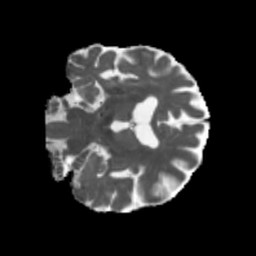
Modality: MD
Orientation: coronal
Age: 68
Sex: male
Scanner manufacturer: siemens
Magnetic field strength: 3 T
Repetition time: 5.47 s
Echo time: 0.0854 s